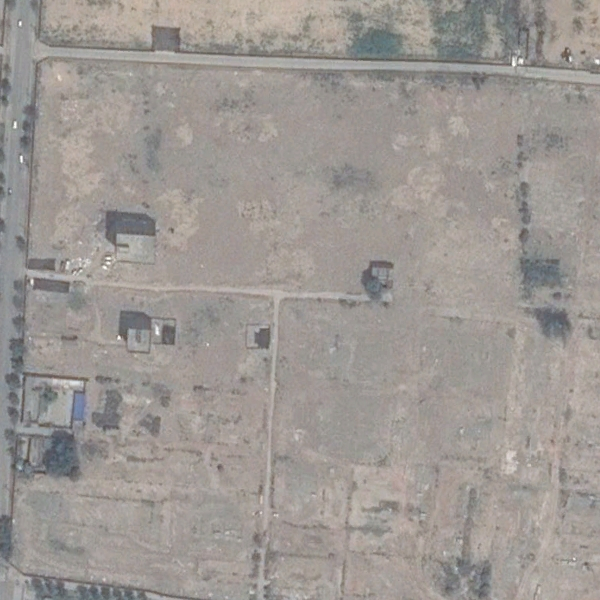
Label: BareLand